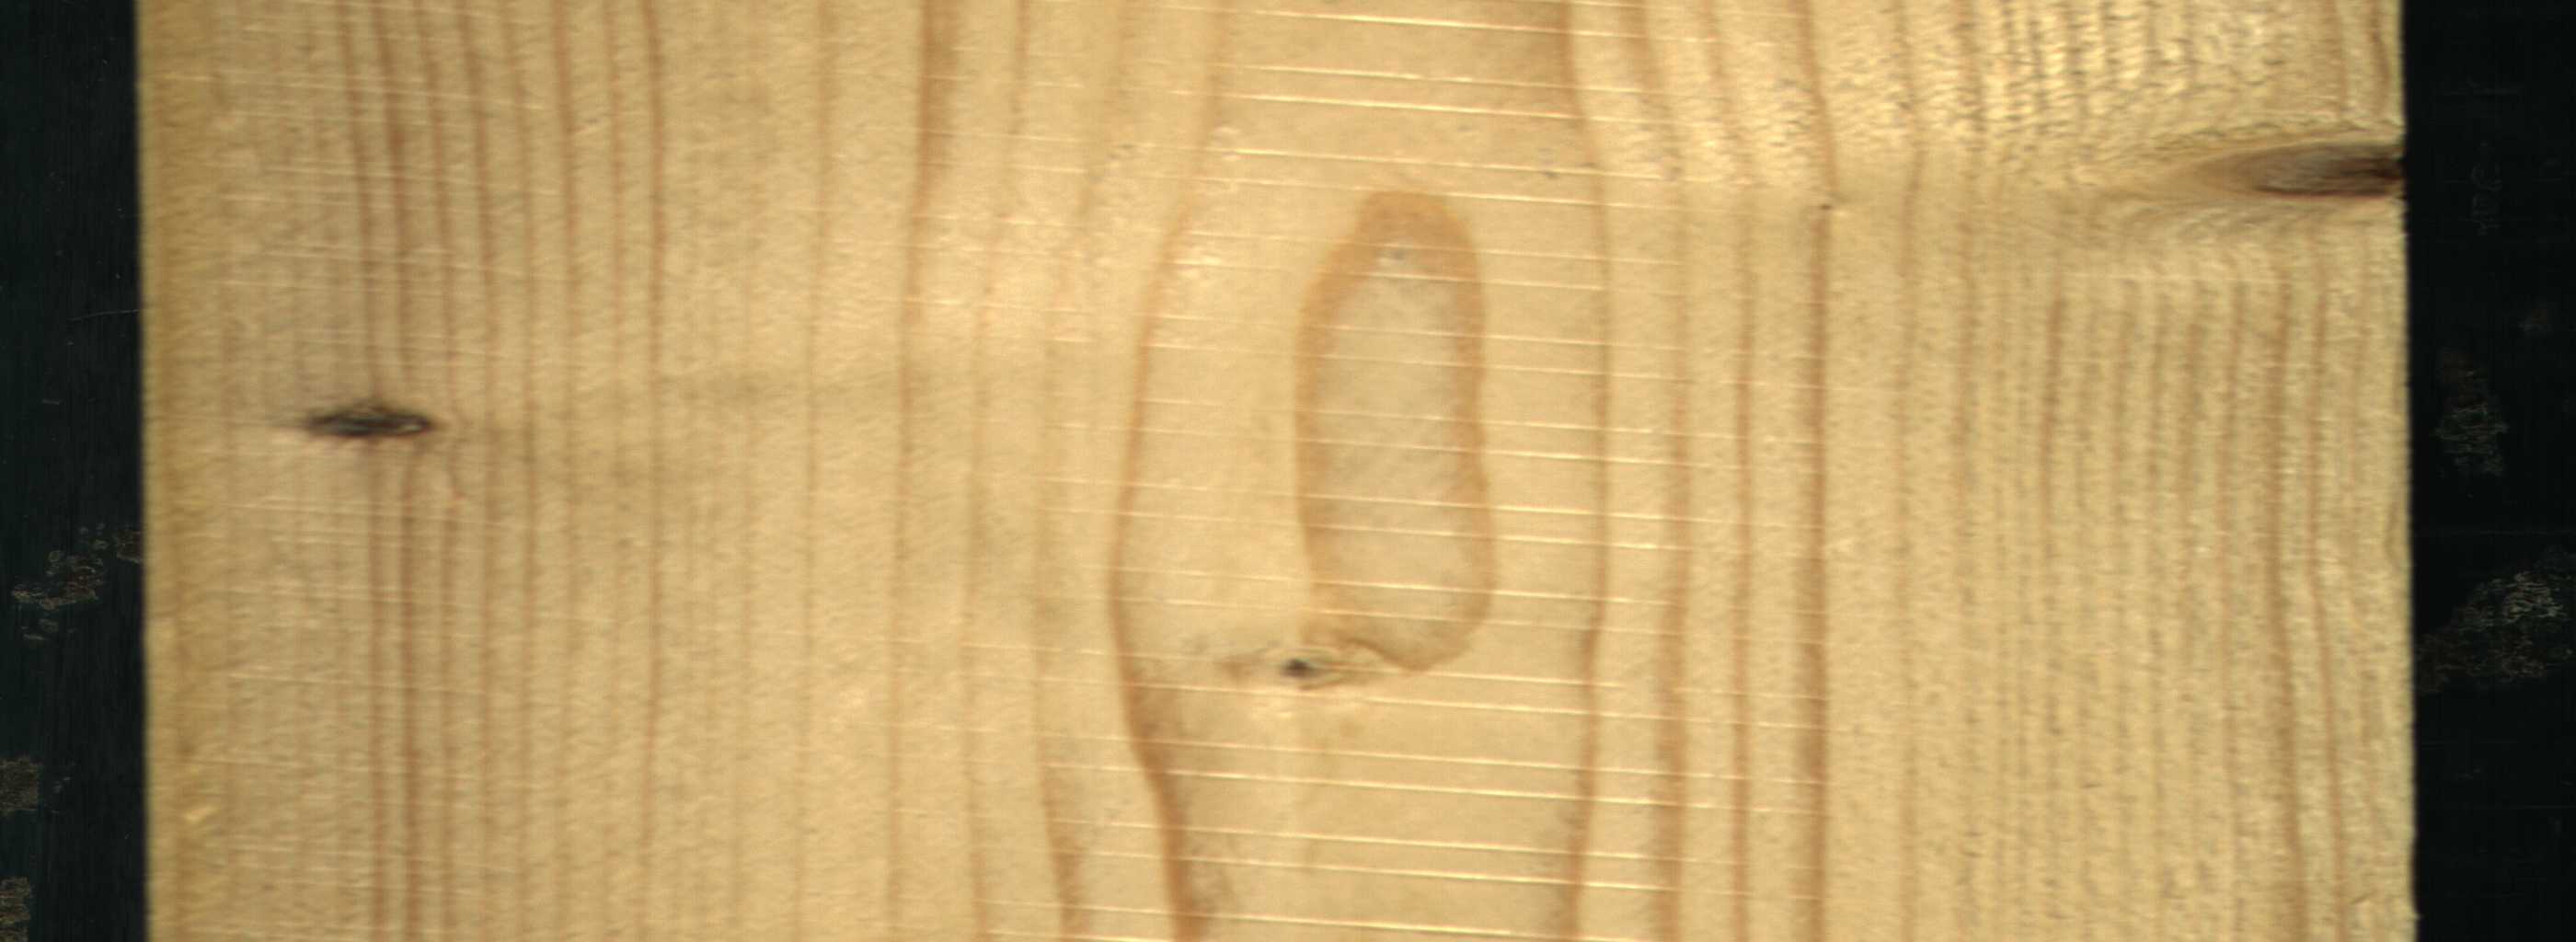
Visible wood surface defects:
Dead_Knot
Live_Knot
Live_Knot